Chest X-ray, PA view. Patient: 37 years old, sex F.
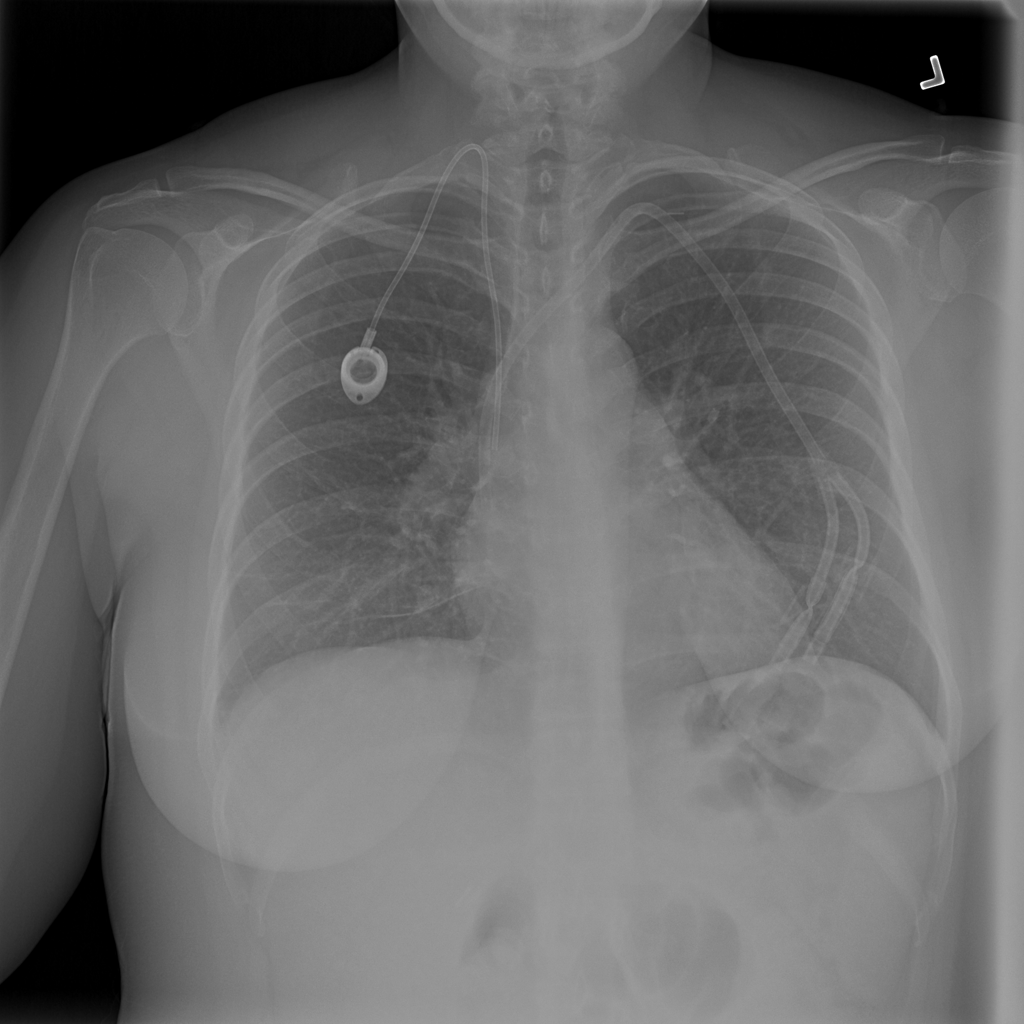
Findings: No Finding